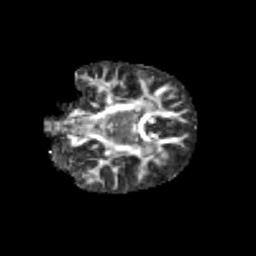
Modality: FA
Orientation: coronal
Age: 9
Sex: male
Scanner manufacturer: siemens
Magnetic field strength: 3 T
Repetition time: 3.8 s
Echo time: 0.07 s